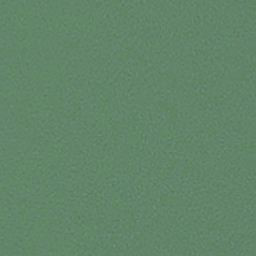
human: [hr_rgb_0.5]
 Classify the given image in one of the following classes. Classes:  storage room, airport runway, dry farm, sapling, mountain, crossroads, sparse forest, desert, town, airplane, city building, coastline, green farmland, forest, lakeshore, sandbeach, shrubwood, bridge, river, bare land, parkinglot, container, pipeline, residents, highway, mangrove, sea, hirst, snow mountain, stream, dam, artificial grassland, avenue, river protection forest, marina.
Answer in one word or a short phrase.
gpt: sea